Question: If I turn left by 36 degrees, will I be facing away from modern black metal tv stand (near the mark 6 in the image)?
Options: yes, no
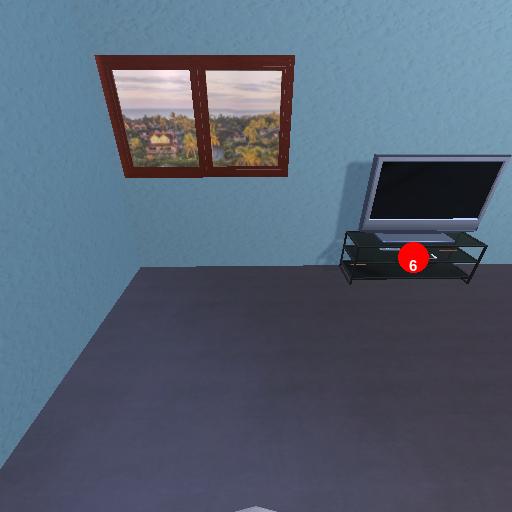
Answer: yes